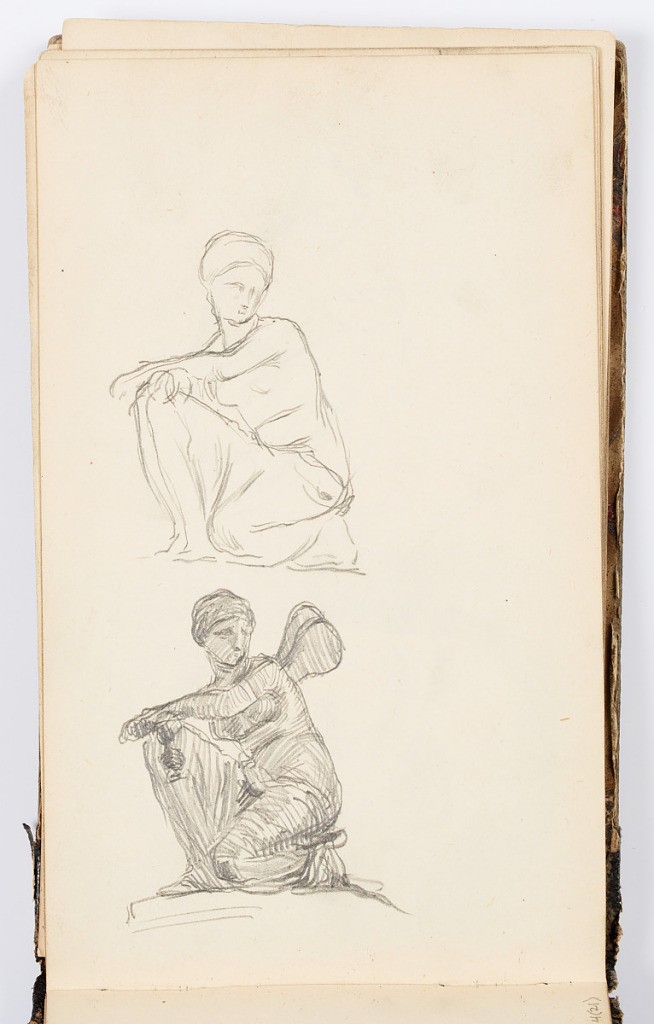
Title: Sketchbook Page
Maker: Kenyon Cox, American, 1856–1919
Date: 1875
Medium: Graphite on paper
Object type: Sketchbook folio
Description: Below, sketch of a semi-nude sculpture with wings and drapery below waist, kneeling on a pedestal. Above, sketch of figure without wings or pedestal.